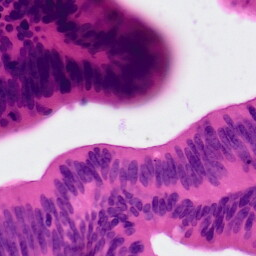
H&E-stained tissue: Colon